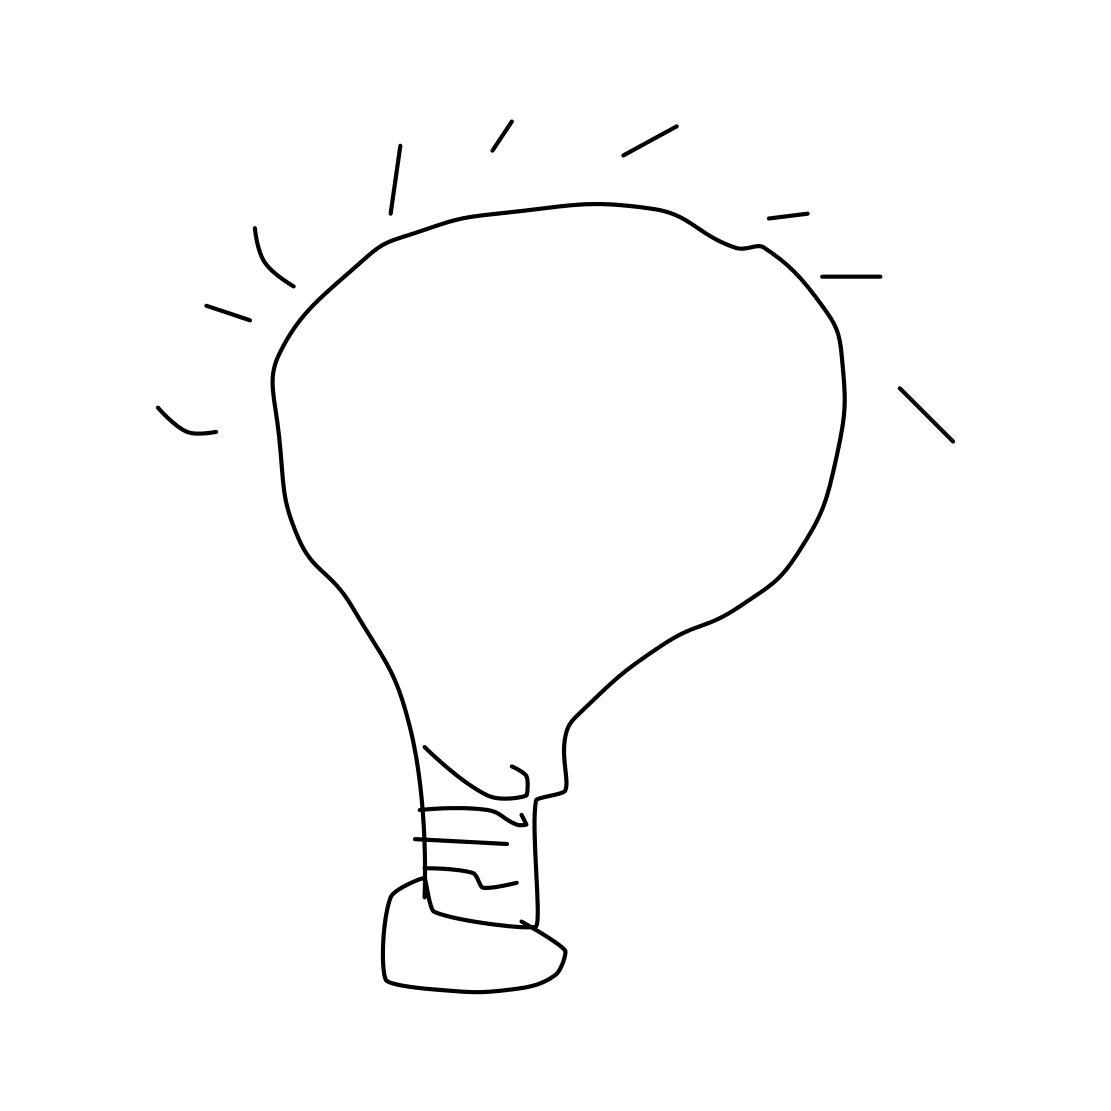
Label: lightbulb